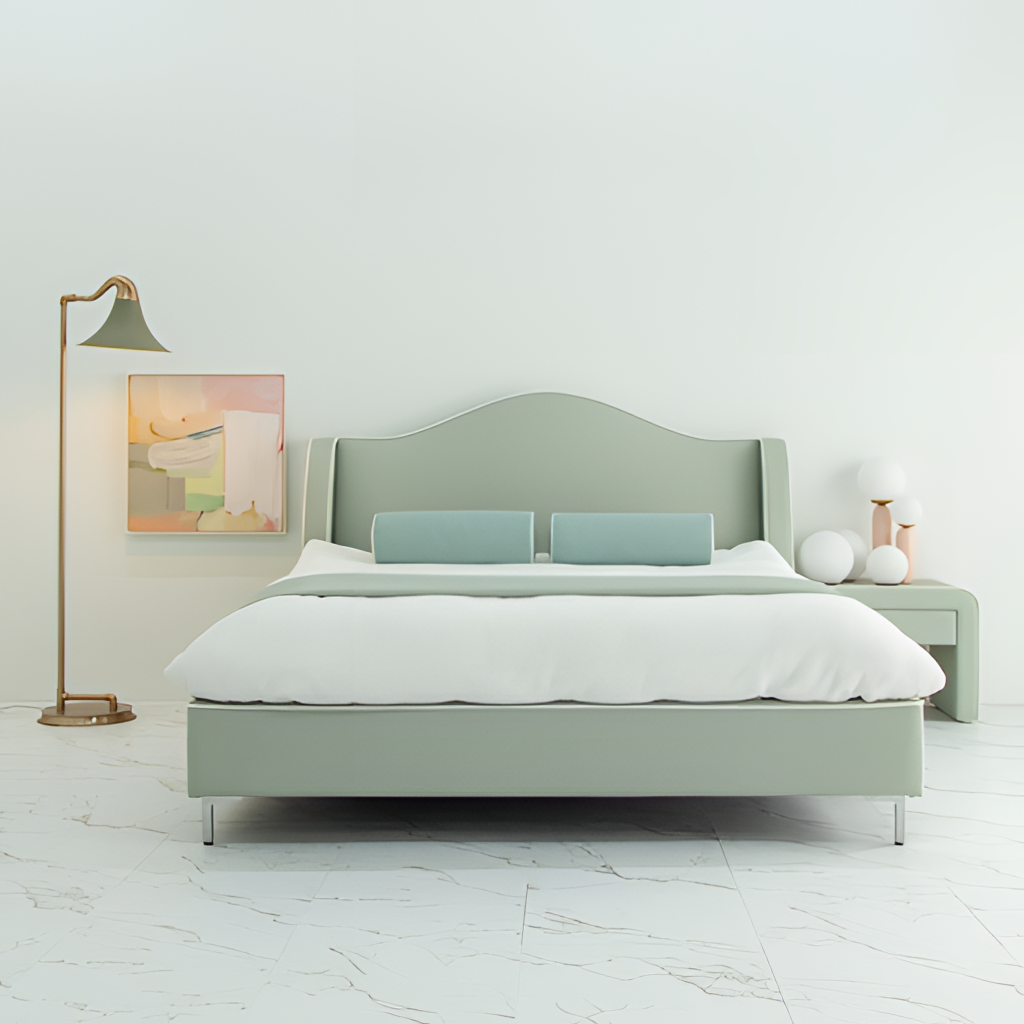
bedroom, fabric bed, white tile flooring, with marble pattern, modern, white paint wallpaper, with solid pattern